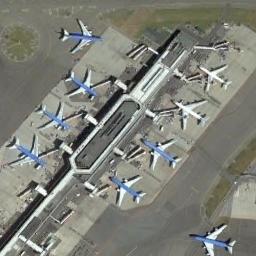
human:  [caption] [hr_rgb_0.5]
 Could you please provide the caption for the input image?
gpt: Here are nine planes, Two of which are white and the other seven are blue .

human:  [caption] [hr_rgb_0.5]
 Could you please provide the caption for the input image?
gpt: Seven blue plane and two white planes parked next to the terminal and the lawn beside .

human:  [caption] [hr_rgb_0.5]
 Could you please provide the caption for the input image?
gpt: Many planes are around the terminal building .

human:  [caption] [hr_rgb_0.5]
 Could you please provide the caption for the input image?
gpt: Seven airplanes with a blue fuselage and two white airplanes were on the airport around the building .

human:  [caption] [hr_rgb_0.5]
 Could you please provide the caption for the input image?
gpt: Nine planes were on either side of the building .